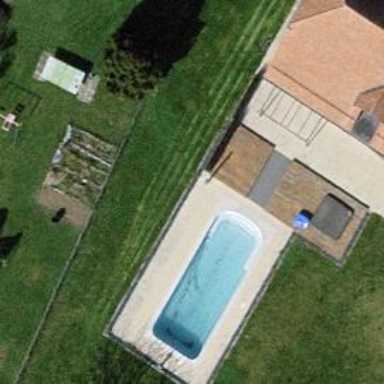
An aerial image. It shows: Swimming pool located in leisure land.